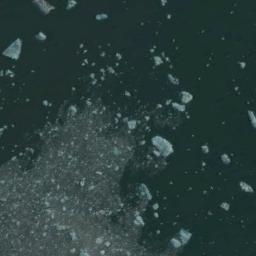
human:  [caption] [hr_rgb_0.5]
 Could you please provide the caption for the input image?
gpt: The sea is surrounded by sea ice .

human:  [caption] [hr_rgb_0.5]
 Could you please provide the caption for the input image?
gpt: A lot of small pieces of sea ice float in the deep blue sea but some pieces of sea ice still float in the deep blue sea .

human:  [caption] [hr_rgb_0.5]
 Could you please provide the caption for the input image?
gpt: There are many ice on the deep green sea .

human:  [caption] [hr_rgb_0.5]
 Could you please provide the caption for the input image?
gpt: A cluster of sparse crushed ice floating on the blue sea .

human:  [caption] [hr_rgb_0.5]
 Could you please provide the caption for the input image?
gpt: There are many pieces of sea ice .